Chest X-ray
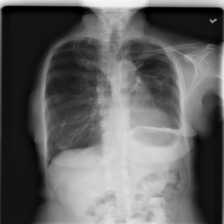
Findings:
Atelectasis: negative
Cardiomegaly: negative
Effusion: negative
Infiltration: negative
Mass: negative
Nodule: negative
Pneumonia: negative
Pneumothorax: negative
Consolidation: negative
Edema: negative
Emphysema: negative
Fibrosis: negative
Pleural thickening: negative
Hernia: negative